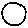
Label: circle